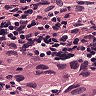
Metastatic tissue present: yes